Aerial crown-view tile of a tropical tree (Barro Colorado Island, Panama), acquired 20250414:
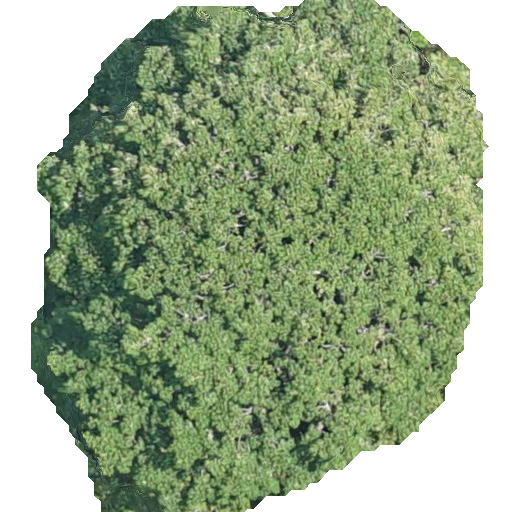
Species: Sterculia apetala
GBIF accepted scientific name: Sterculia apetala
Crown area: 283.553 m²